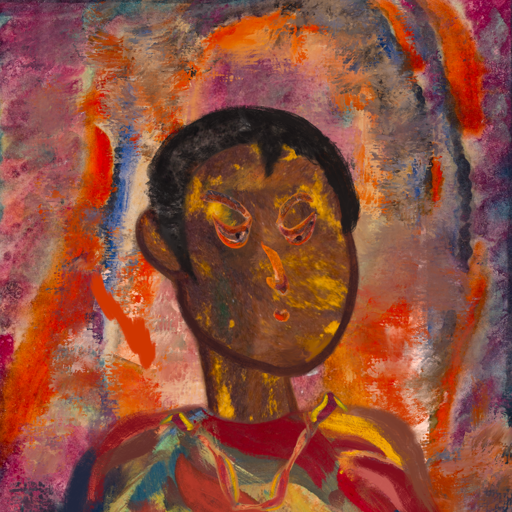
Background: Experience, Head And Neck Side: Comrade, Face Side: Hypocrite, Bust: Mother_And_Son_Son, Hair Side: Roy_Bahadur, Head Accessory: Blank, Second Necklace: Gypsy_Mother_1, Necklace: Blank, Baby: Blank